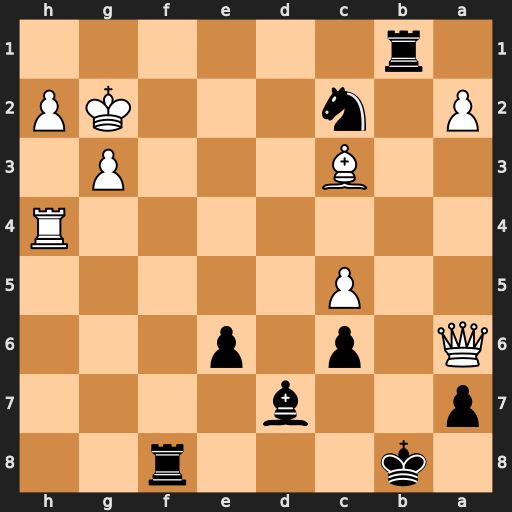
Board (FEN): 1k3r2/p2b4/Q1p1p3/2P5/7R/2B3P1/P1n3KP/1r6
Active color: b
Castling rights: -
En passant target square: -
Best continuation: Ne3+ Kh3 e5+ g4 Rf3#